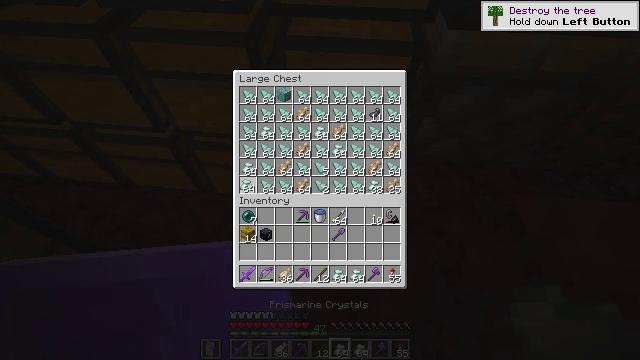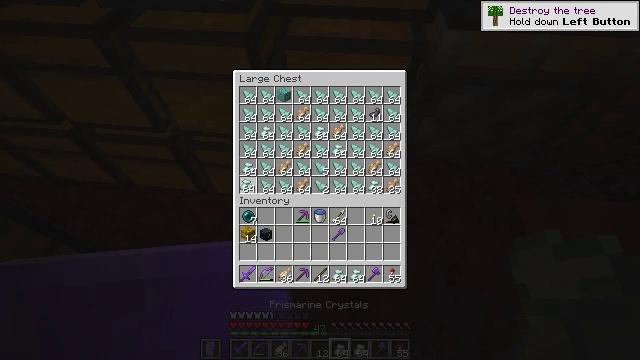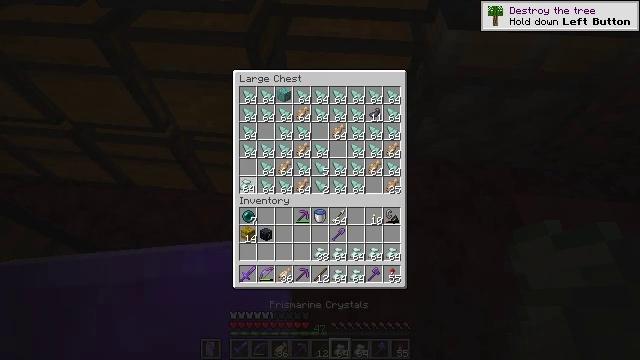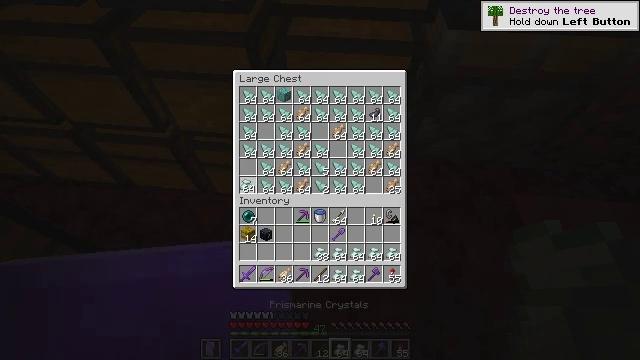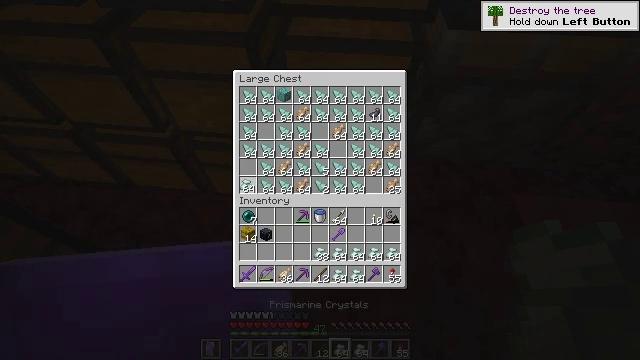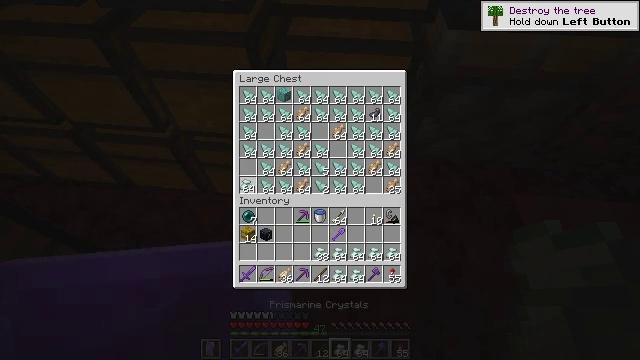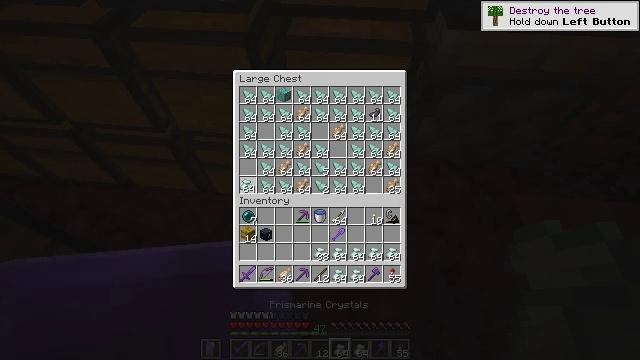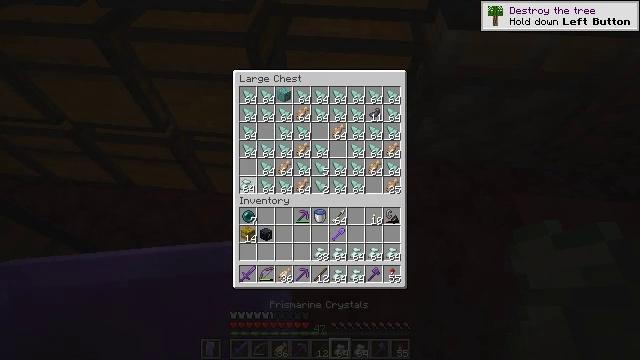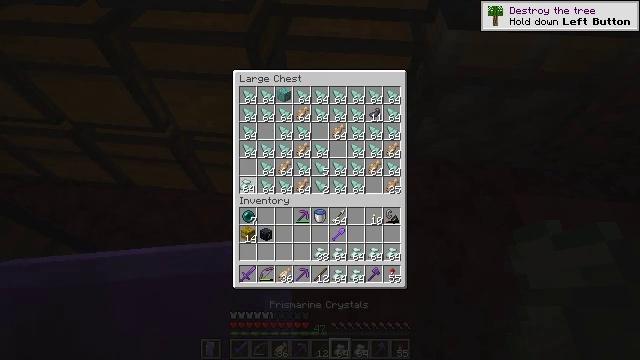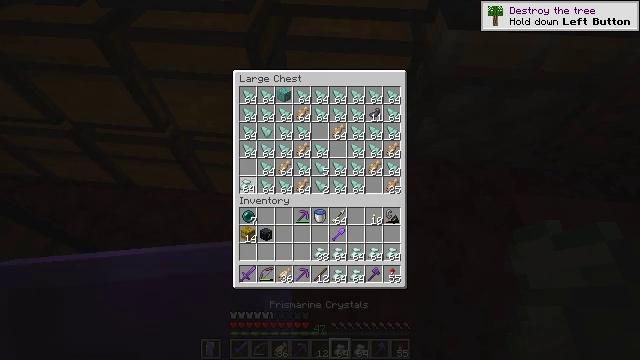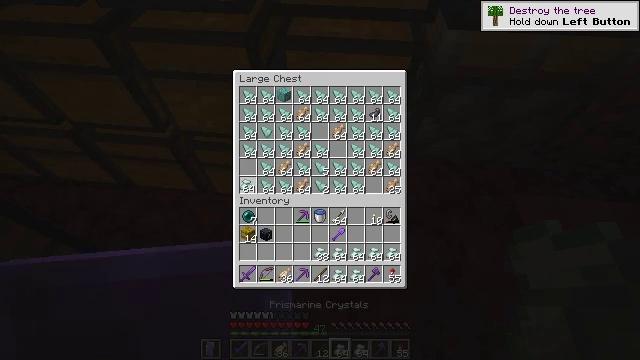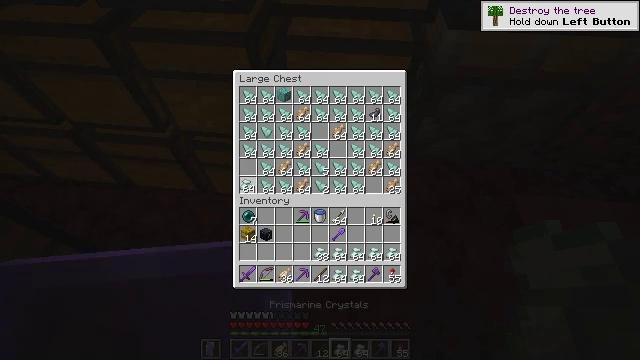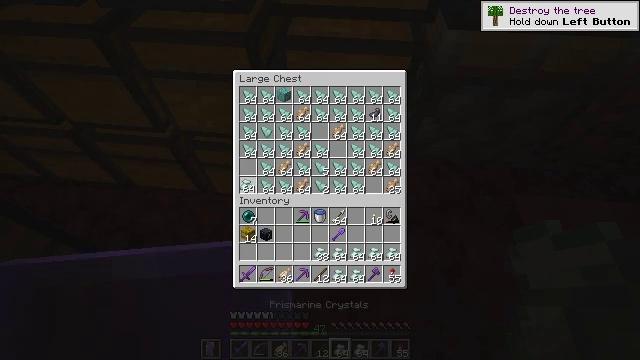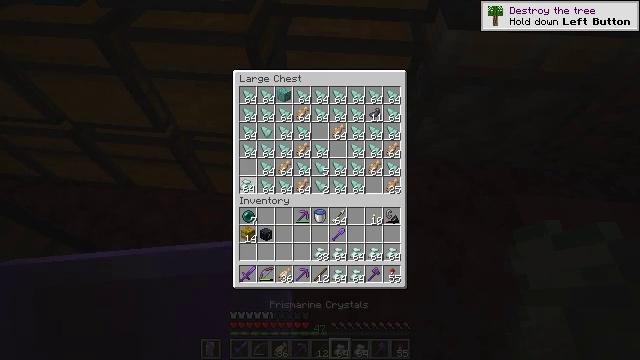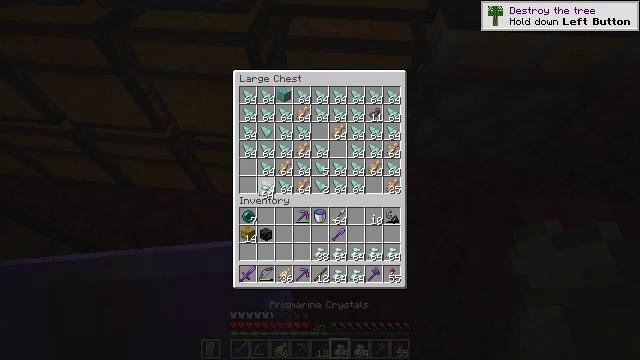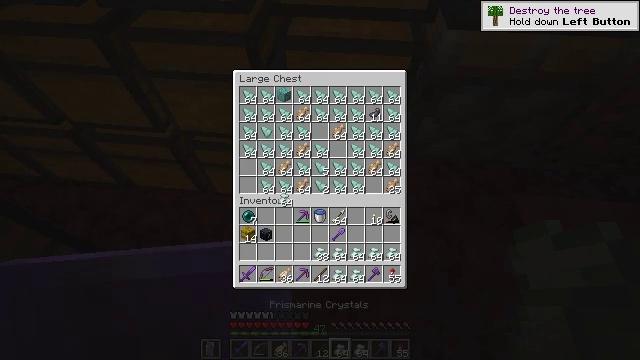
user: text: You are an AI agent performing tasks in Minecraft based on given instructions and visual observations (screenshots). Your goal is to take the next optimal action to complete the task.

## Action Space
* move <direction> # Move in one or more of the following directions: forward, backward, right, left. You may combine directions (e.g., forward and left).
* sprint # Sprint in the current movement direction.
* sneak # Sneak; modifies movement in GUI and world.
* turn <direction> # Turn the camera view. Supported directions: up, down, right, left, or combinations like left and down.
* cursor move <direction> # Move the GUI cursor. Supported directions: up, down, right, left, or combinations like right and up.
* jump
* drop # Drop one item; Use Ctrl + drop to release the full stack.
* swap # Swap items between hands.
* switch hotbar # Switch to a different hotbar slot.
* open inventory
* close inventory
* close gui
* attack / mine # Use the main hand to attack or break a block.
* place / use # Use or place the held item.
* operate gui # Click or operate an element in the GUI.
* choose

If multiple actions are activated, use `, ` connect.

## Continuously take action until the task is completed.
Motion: motion action
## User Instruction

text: Make a sea lantern with prismarine crystals and shards.
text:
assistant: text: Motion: sneak, attack / mine
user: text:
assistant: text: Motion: sneak
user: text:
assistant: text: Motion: sneak
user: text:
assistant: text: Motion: sneak
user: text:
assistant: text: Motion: sneak
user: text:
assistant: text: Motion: sneak
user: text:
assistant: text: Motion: sneak
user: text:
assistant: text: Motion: sneak
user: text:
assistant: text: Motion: sneak
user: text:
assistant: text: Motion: sneak
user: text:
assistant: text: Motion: sneak
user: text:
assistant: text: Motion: sneak
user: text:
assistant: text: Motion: sneak
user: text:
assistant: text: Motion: turn right
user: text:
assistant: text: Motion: turn right and down
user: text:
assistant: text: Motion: turn right and down
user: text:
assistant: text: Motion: turn down
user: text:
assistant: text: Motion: turn right and down
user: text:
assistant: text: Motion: no_op
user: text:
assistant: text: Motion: no_op
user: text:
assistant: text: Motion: no_op
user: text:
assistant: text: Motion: turn down
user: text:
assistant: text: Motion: no_op
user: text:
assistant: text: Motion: no_op
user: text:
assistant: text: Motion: no_op
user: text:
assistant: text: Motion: no_op
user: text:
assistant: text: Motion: no_op
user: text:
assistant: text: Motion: no_op
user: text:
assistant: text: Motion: no_op
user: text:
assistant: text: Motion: attack / mine